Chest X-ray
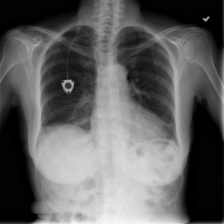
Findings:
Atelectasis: negative
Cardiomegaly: negative
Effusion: negative
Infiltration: negative
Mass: negative
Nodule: negative
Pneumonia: negative
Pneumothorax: negative
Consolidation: negative
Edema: negative
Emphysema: negative
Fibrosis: negative
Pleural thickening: negative
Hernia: negative